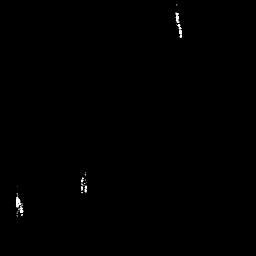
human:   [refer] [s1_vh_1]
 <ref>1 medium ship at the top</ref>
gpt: <box>[[66, 0, 72, 16, 0]]</box>